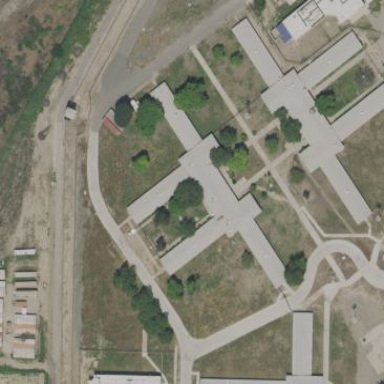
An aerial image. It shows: Prison building.